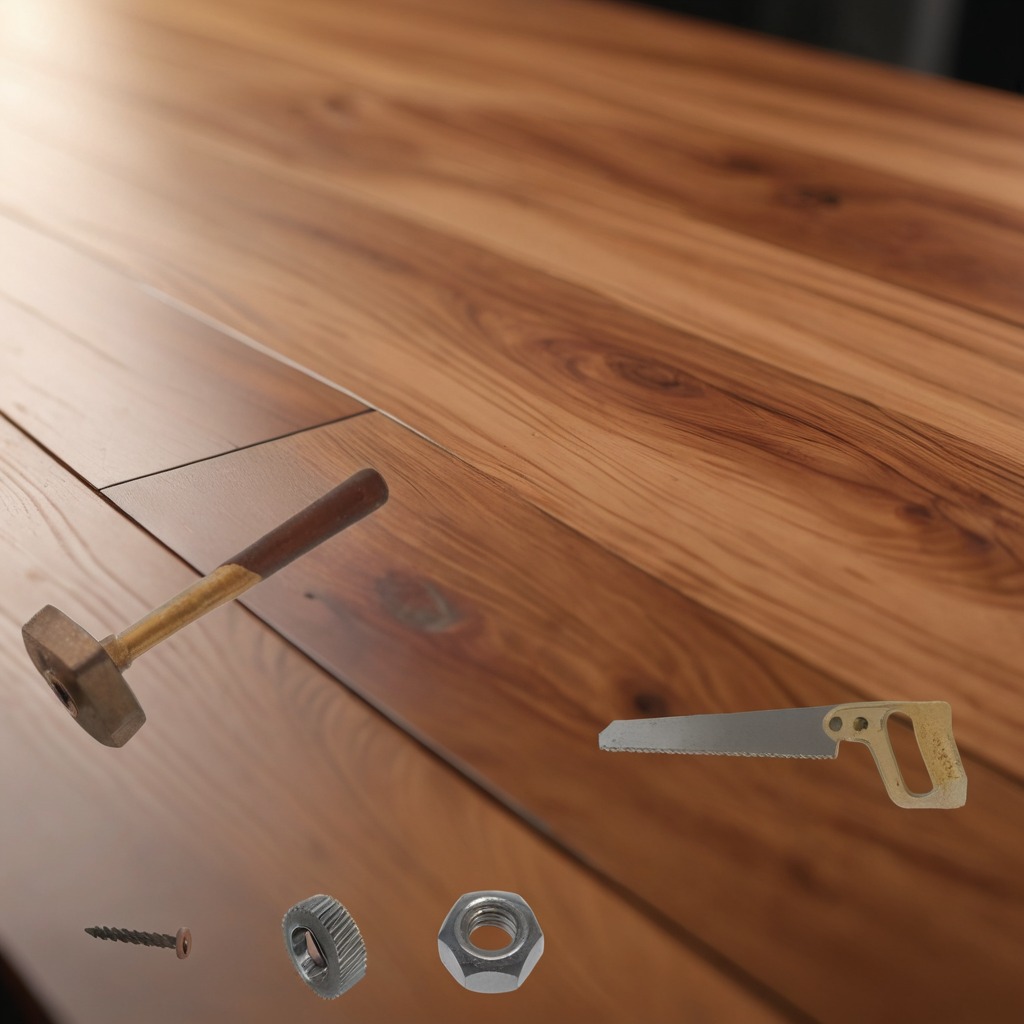
A metal gear with teeth, a metal machine screw, a hammer, a handheld metal saw, and a metal nut are lying on a wooden table in a carpentry studio.